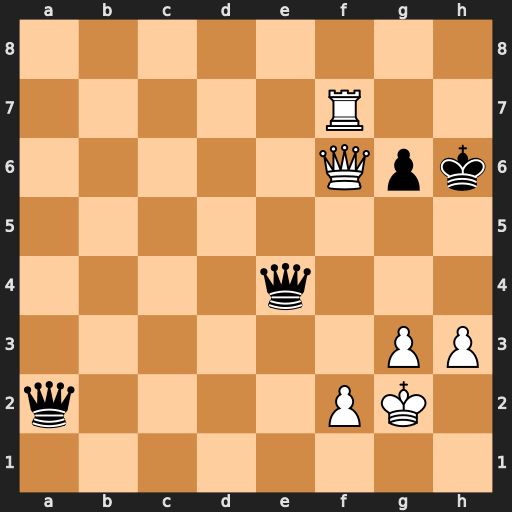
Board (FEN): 8/5R2/5Qpk/8/4q3/6PP/q4PK1/8
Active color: w
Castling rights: -
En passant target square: -
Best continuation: Kh2 Qxf7 Qxf7